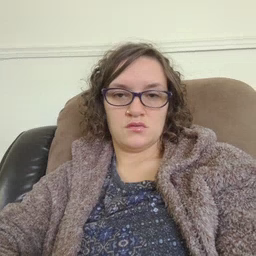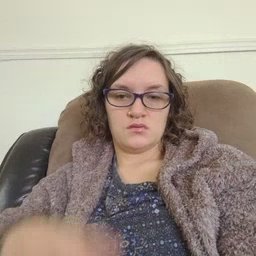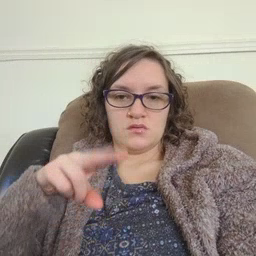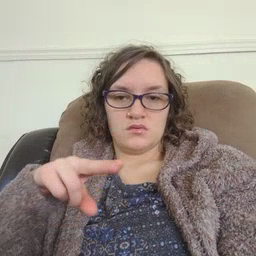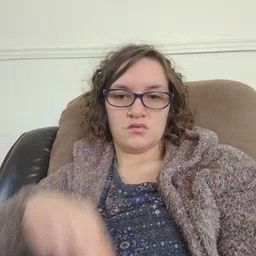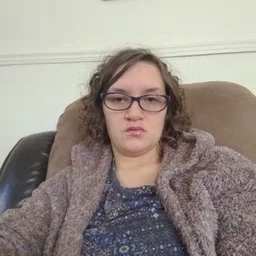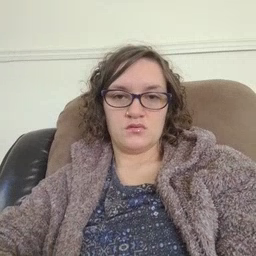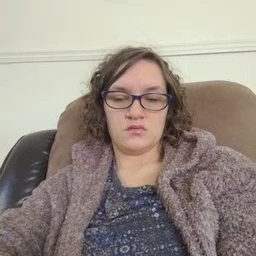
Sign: chair